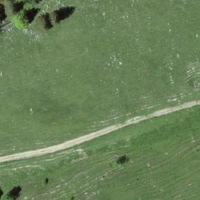
EUNIS habitat code: 23
Species observed at this site:
Primula veris